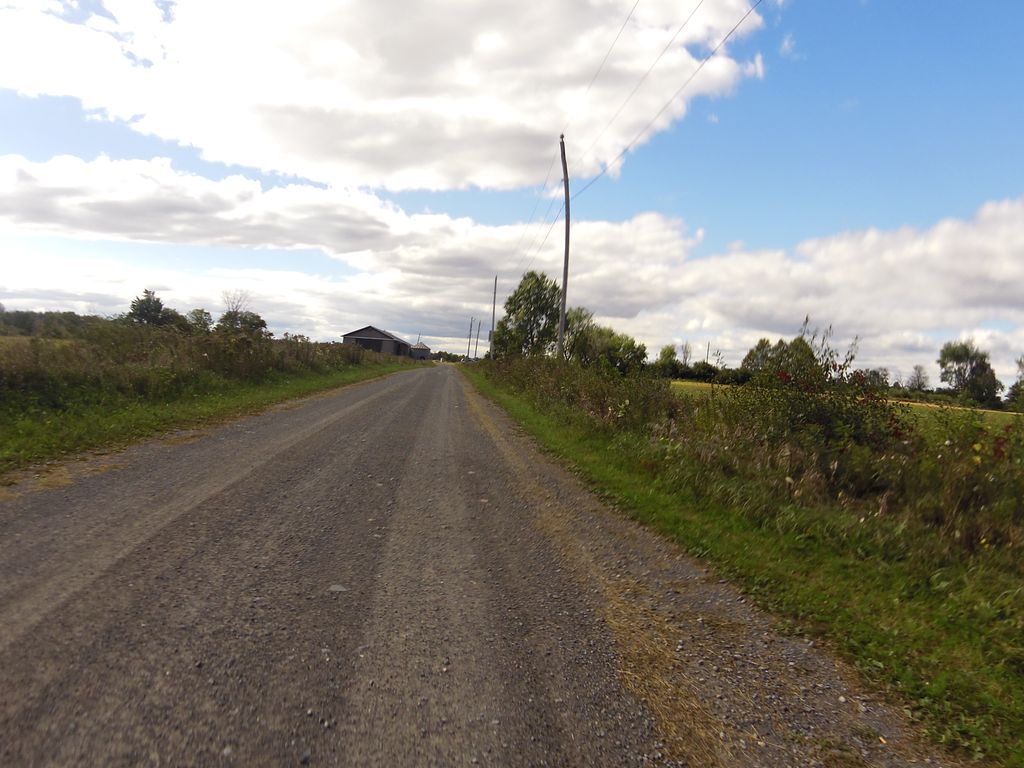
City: ottawa-gatineau